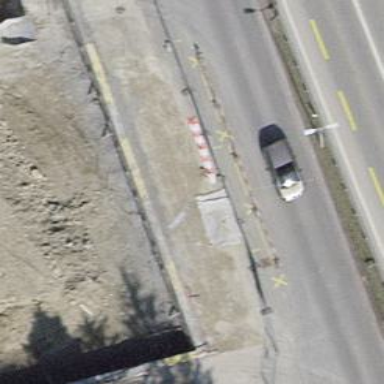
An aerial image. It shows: Flagpole with advertising flag.